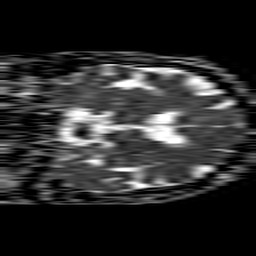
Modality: ADC
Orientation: coronal
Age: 72
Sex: female
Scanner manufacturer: philips
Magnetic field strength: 1.5 T
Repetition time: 4.6 s
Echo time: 0.08517 s